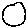
Label: circle